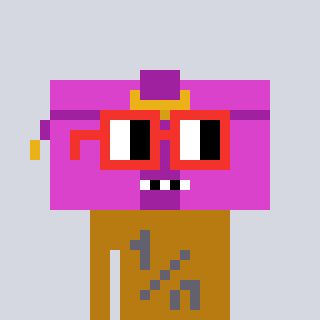
a pixel art character with square red glasses, a clutch-shaped head and a gold-colored body on a cool background